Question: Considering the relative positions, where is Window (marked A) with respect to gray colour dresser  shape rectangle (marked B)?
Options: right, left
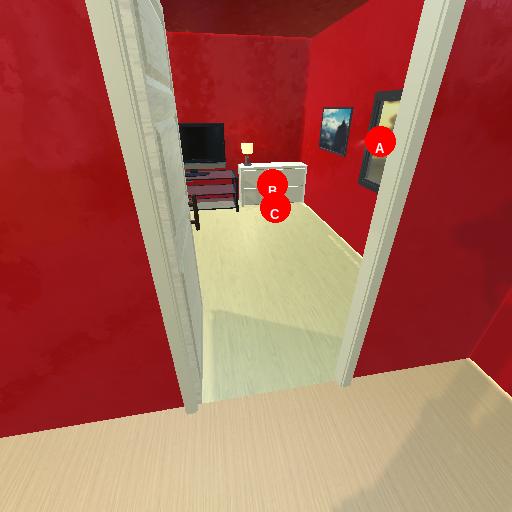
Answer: right